Question:
My table name is 'Skor'.. 'Skor' means "point", 'sure' means "time" --- Max Point Min Time (Multiple Order)
I want to order this table. But skor(MAX) value and sure(MIN) value and userID must be only one as you see there is 6 userID ( 2 ) I want the only max value
I want something like this
'''
userID skor sure
2 90 50
3 90 60
'''
How can I do that?
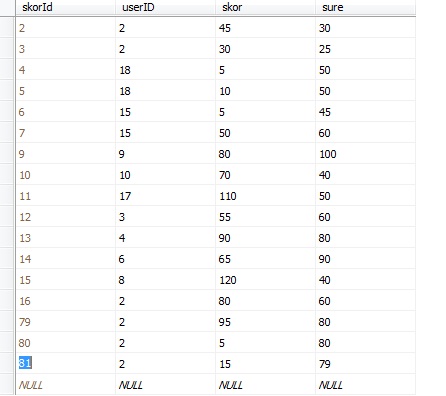
Answer: '''
SELECT UserID, MAX(skor) as 'skor', MIN(sure) as 'sure'
FROM MyTable
GROUP BY UserID
'''
This is assuming you want the max and min per user, not on the same record row.